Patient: sex F, age 46
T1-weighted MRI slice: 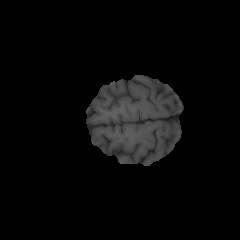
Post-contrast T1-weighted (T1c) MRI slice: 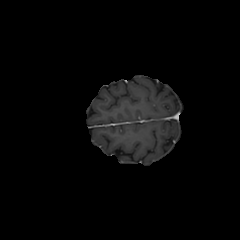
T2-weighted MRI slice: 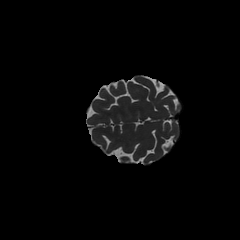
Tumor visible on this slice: no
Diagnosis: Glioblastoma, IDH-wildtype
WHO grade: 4